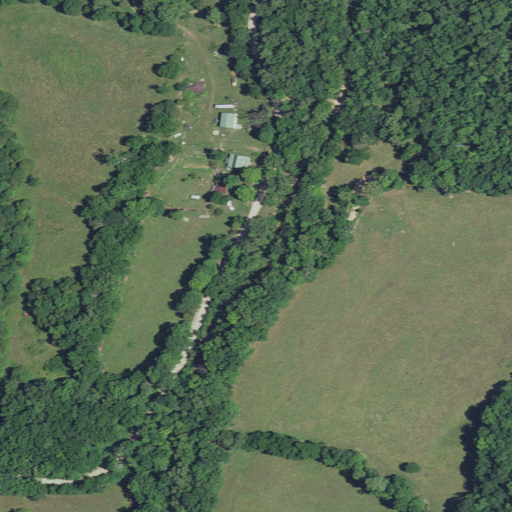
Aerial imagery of valley in Missouri named Long Hollow containing deciduous forest, pasture, open development, and mixed forest